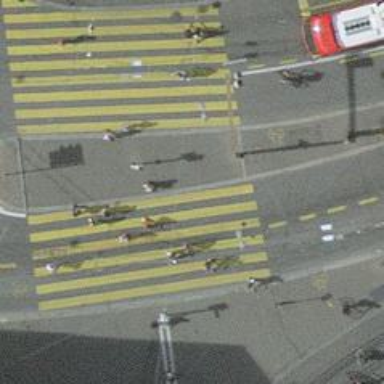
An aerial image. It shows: Crossing with traffic signals and pedestrian island.